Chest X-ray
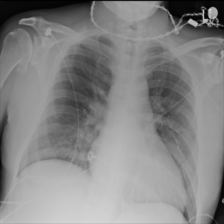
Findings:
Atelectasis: negative
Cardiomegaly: negative
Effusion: negative
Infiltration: negative
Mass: negative
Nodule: negative
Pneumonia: negative
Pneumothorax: negative
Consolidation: negative
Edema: negative
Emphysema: negative
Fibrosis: negative
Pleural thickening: negative
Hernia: negative